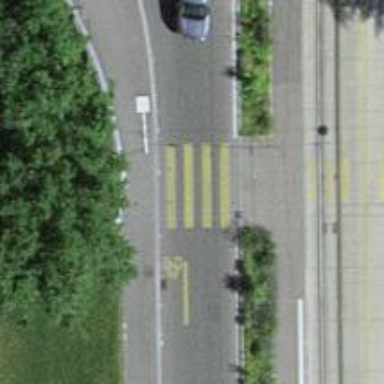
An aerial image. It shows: Uncontrolled zebra crossing on the road.